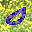
Label: 0